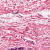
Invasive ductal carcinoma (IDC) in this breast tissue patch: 0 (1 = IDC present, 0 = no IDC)